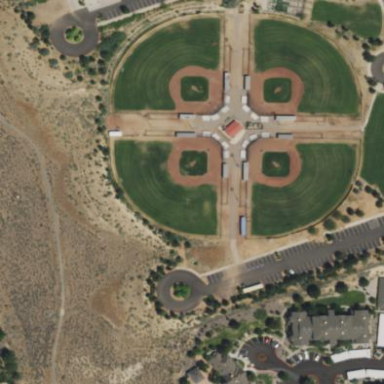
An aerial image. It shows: Baseball pitch for leisure land activities.